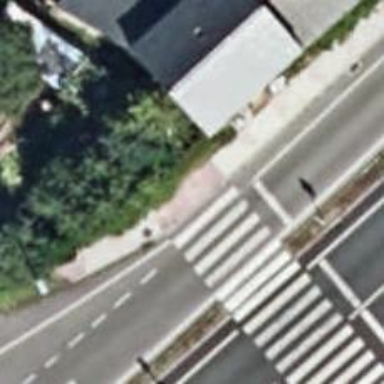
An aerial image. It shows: Sidewalk.